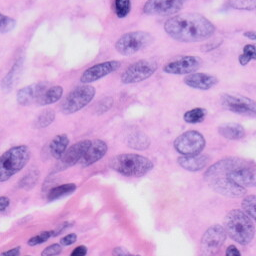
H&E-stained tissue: Skin